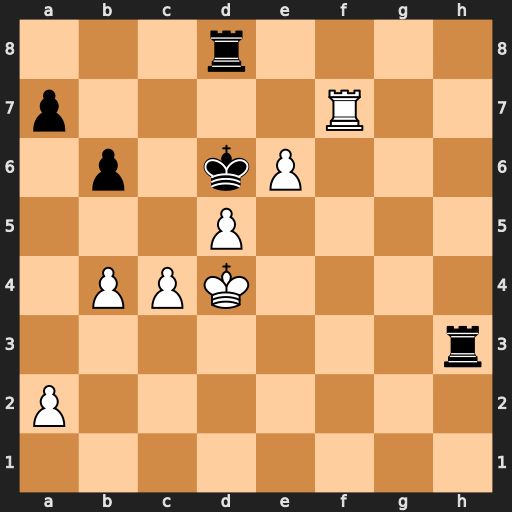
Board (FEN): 3r4/p4R2/1p1kP3/3P4/1PPK4/7r/P7/8
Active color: w
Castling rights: -
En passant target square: -
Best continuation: c5+ bxc5+ bxc5#